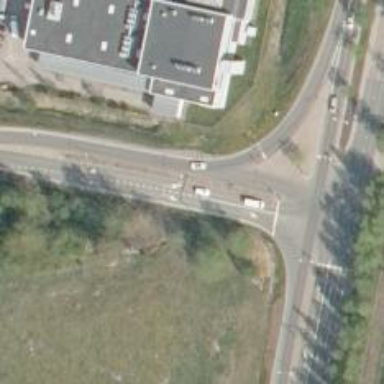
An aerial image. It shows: Asphalt road with secondary link designation.